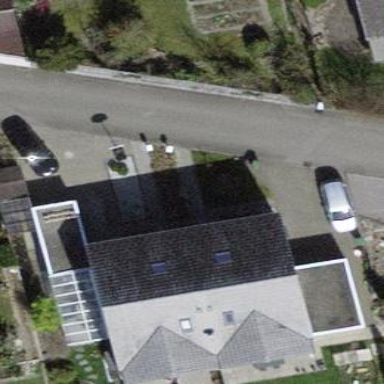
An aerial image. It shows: Building with tiled roof.